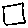
Label: square